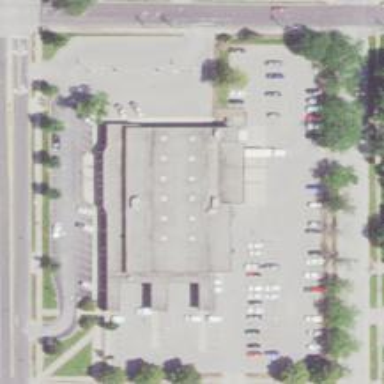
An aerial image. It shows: Post office.